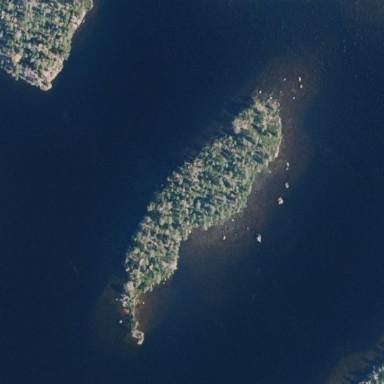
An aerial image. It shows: Islet.